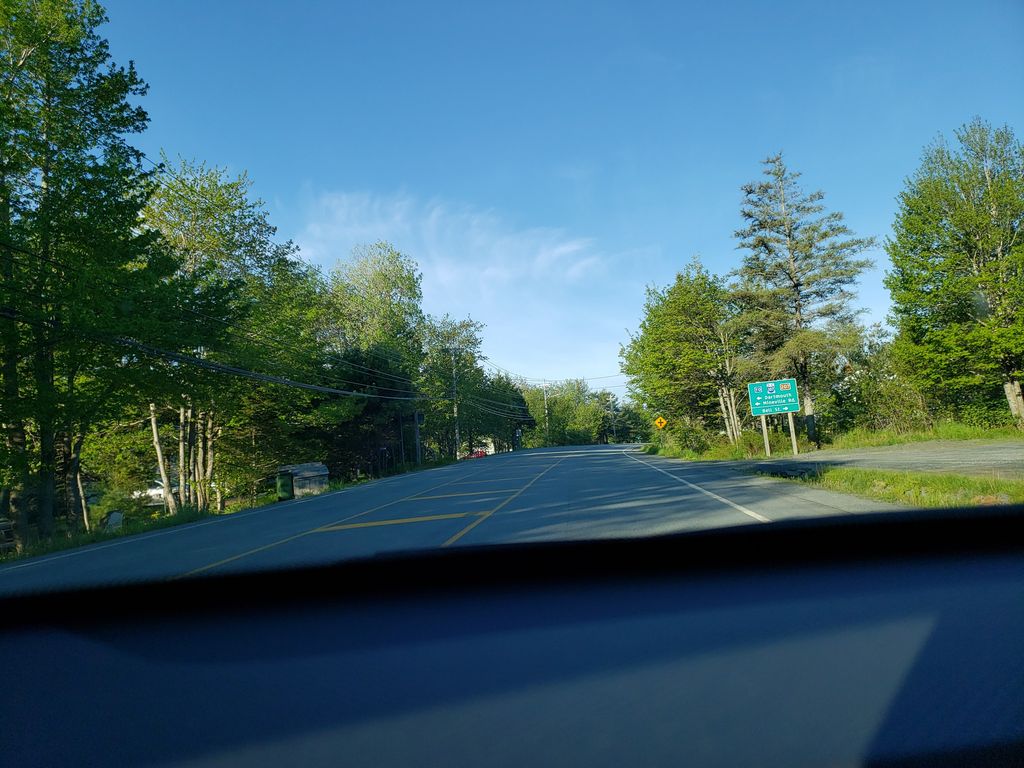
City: halifax